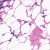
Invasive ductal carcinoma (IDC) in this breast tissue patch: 1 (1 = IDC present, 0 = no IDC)